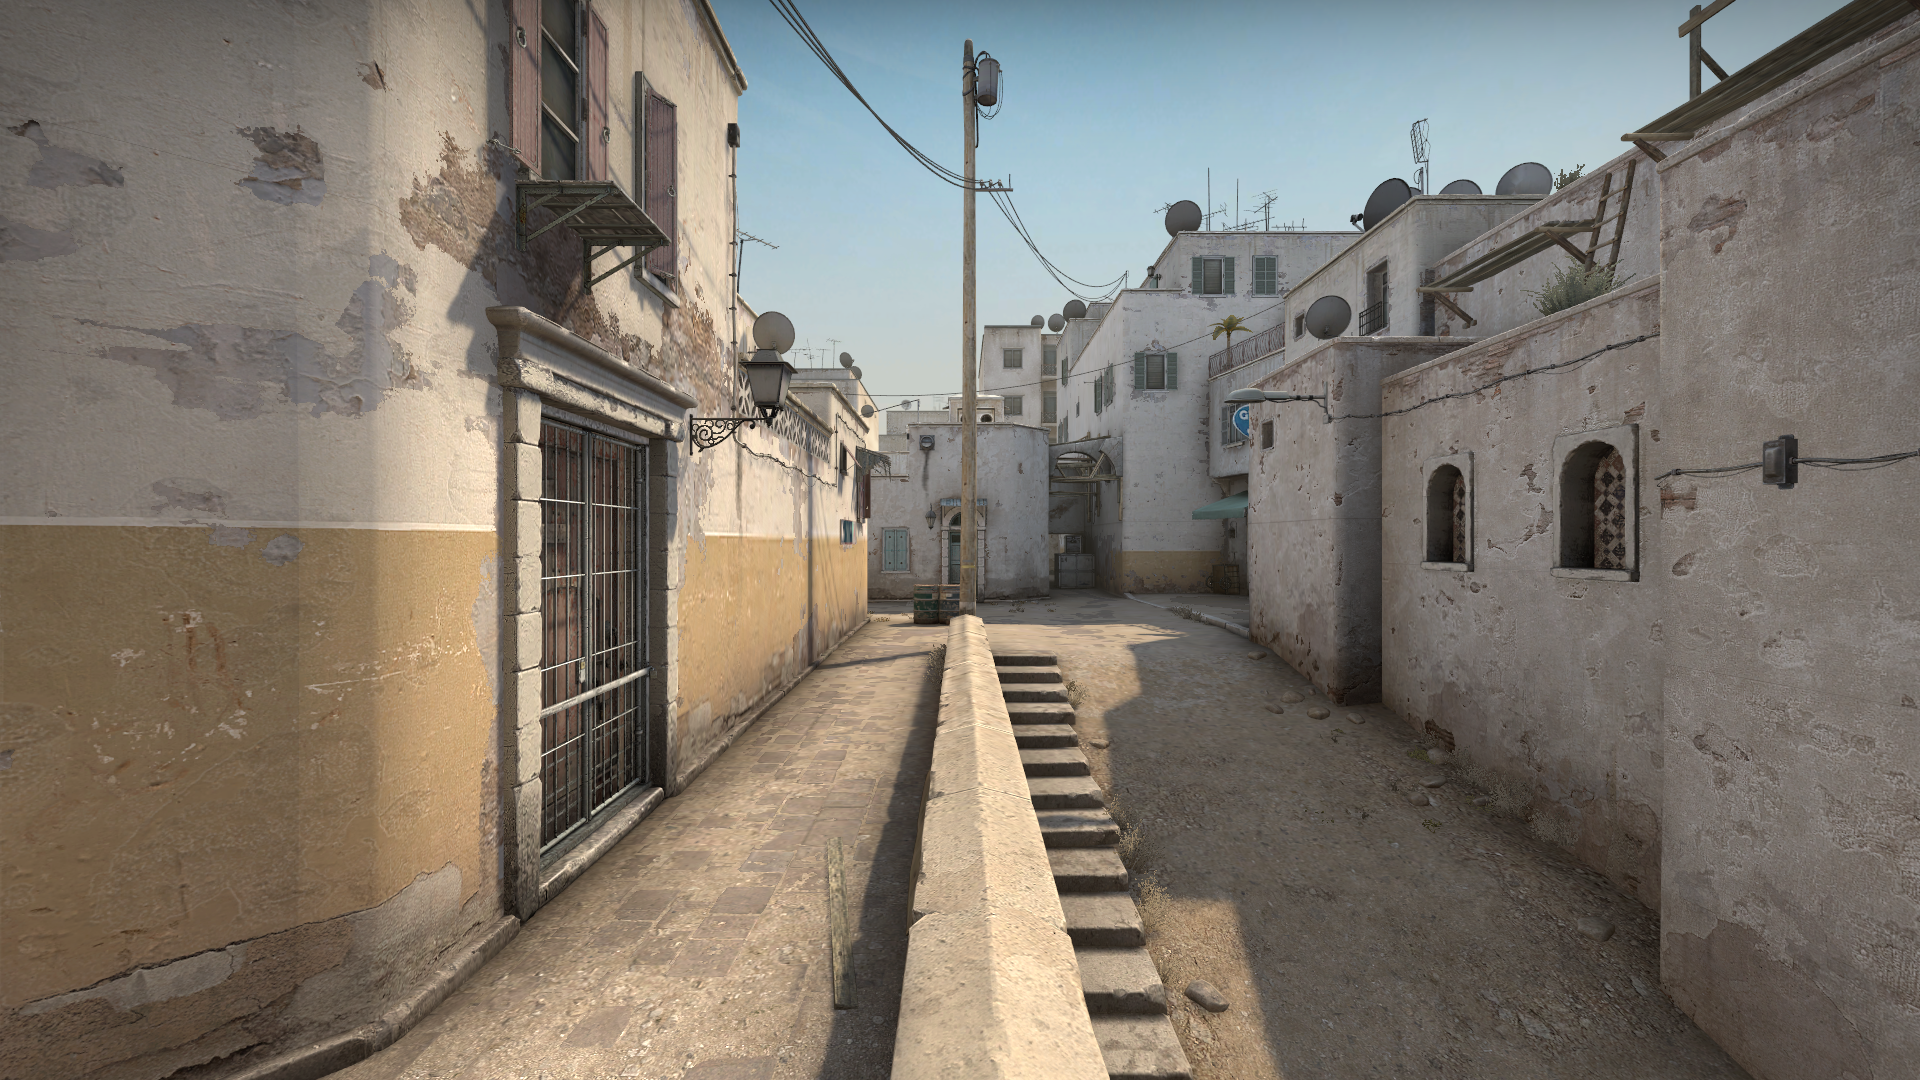
Map: de_dust2